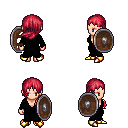
a pixel art fantasy rpg character, female body template, human, light skin, gray robe, red pants, ruby red left-swept hairstyle, gold boots, shield, four views (front, back, left, right), 2x2 character sprite sheet, small pixel art, hard edges, no anti-aliasing